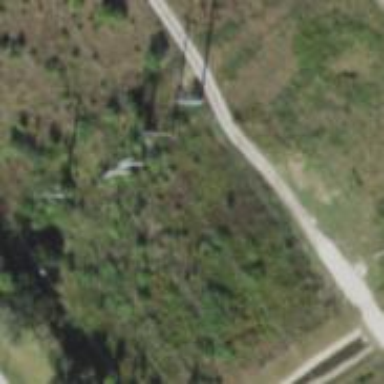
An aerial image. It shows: Power pole.